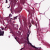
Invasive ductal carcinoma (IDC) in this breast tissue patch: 0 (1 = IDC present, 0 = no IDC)